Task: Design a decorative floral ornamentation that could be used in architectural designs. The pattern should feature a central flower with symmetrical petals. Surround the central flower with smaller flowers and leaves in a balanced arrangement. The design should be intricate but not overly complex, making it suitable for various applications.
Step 230:
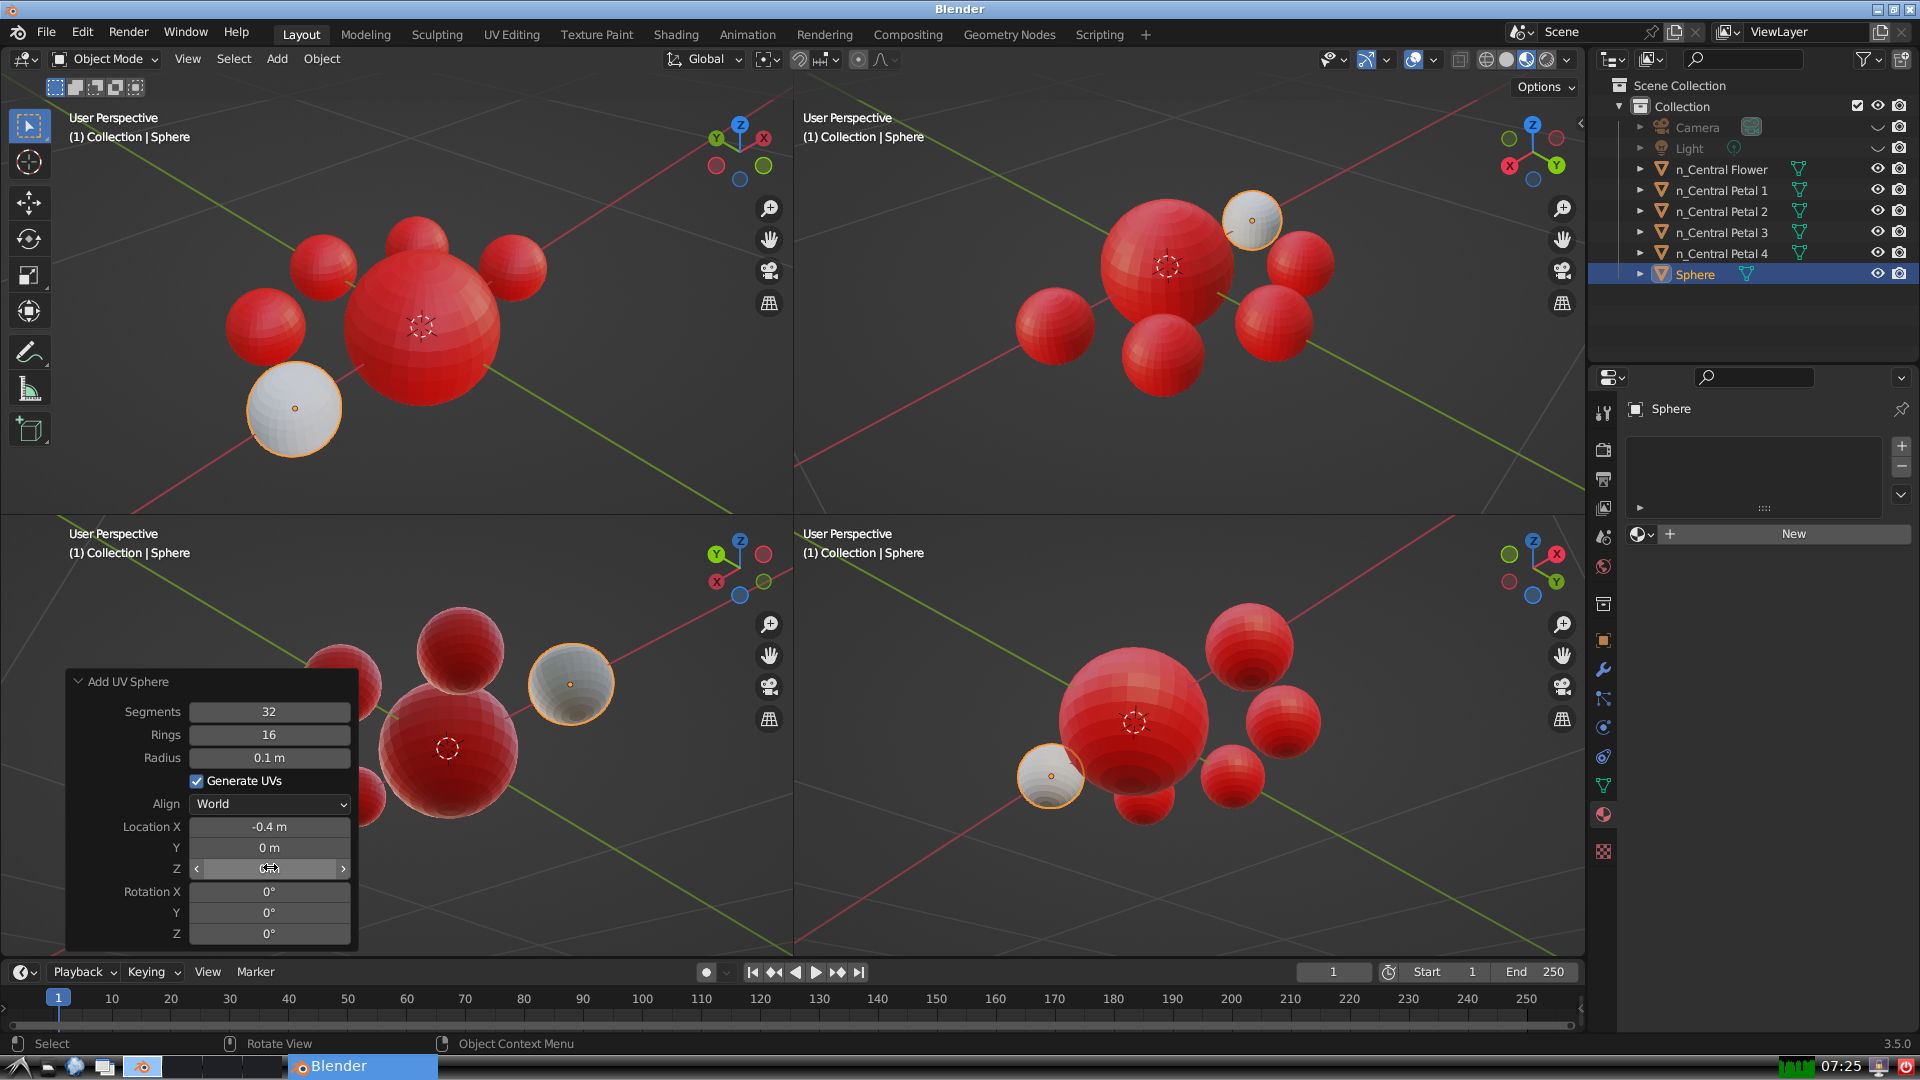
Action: {"mouse_move": [960, 540]}